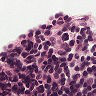
Metastatic tissue present: no